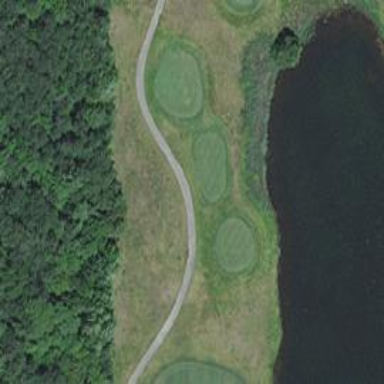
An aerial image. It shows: Path for both road and golf.